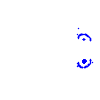
Particle: electron